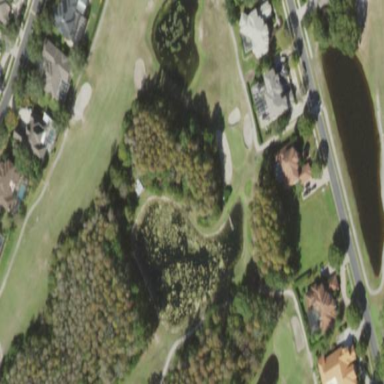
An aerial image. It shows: Scenic view of water hazard on golf course. The natural water feature adds beauty to the landscape.